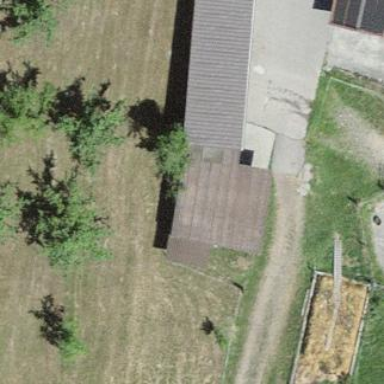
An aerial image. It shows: Farm auxiliary building.